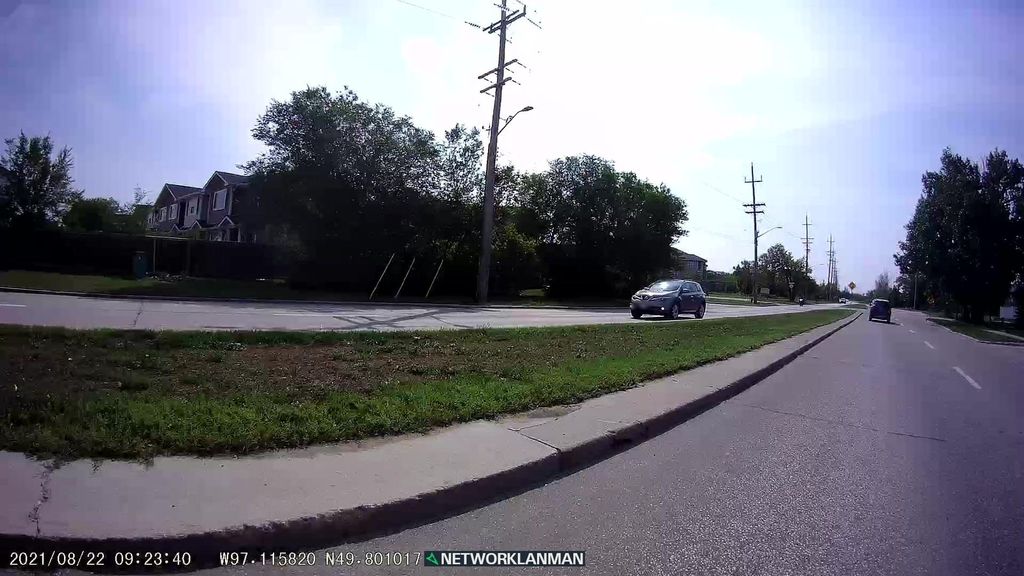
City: winnipeg